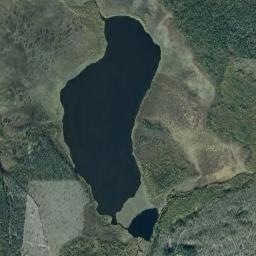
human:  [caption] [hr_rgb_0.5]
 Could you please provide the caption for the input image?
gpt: There is an irregular blue lake on the brown ground, With green vegetation on the ground .

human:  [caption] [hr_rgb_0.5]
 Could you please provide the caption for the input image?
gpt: The lake in the picture is very small .

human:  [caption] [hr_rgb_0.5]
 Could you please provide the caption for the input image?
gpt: A big lake and a small lake are surrounded by some groves of trees and the water is dark blue .

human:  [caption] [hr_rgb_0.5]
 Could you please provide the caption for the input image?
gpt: There are green forests and some bare land around the lake .

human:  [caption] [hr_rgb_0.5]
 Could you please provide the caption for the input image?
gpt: There are many trees beside the lake .